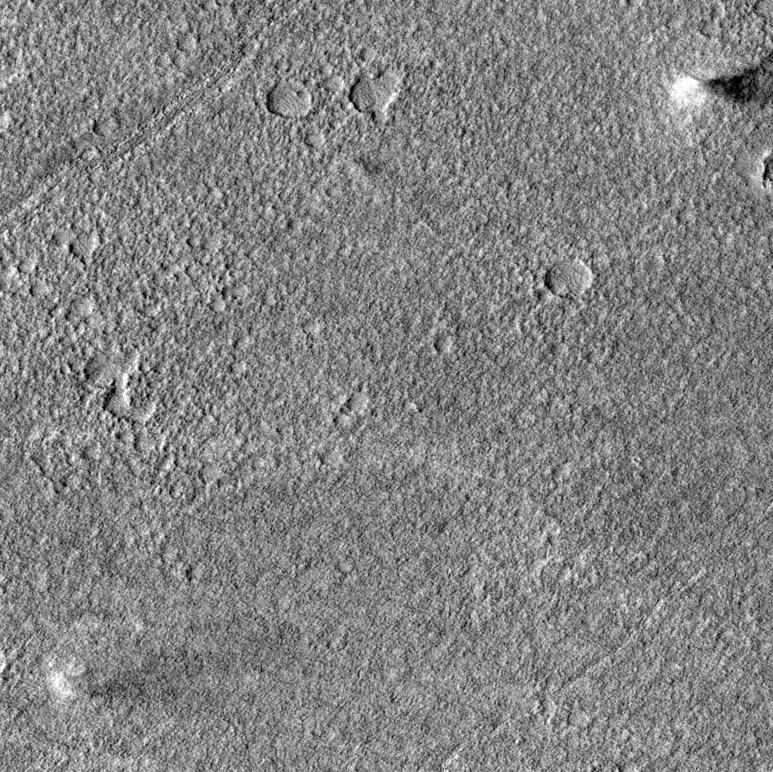
Label: dustdevil, dustdevil